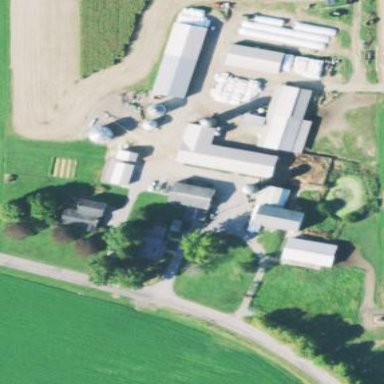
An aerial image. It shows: Farmyard area.